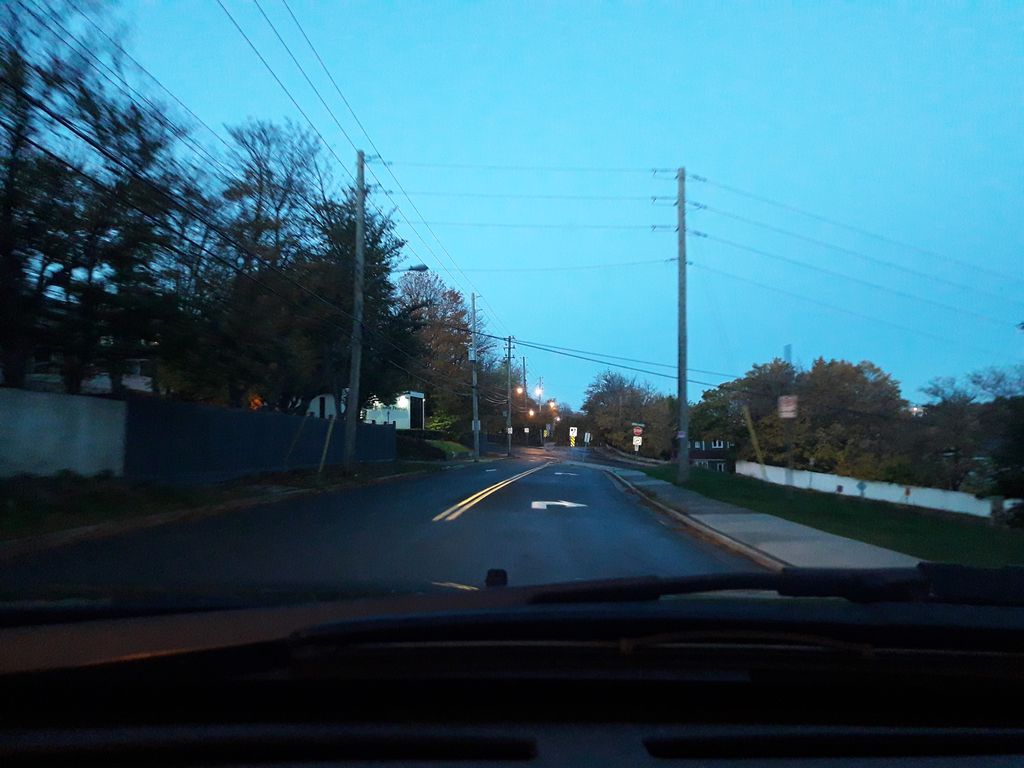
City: st_johns